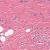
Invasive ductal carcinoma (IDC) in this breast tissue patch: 1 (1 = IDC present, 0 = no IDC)